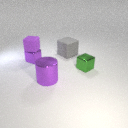
large gray rubber cube behind large purple metal cylinder